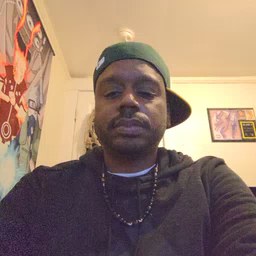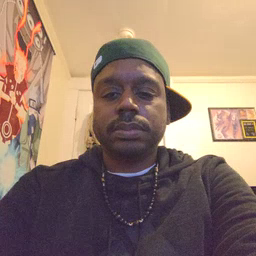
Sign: water